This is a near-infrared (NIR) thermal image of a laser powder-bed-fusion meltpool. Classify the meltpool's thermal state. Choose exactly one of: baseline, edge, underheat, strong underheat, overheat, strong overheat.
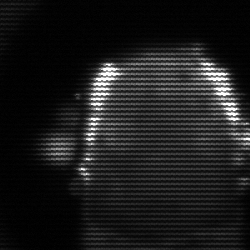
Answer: baseline